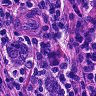
Metastatic tissue present: yes